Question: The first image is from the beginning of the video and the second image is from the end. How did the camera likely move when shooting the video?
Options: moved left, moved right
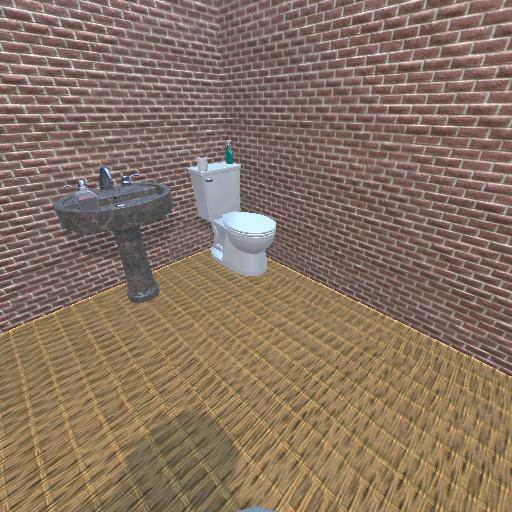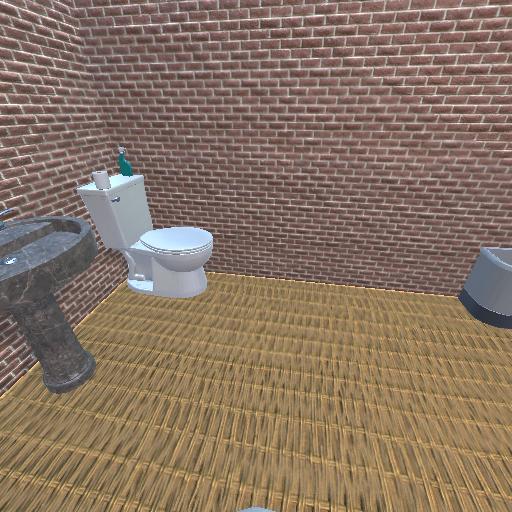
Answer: moved left